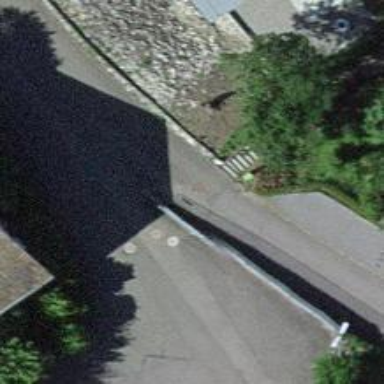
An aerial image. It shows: Gravel steps.